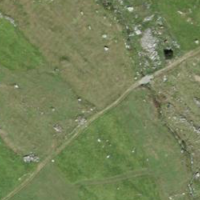
EUNIS habitat code: 24
Species observed at this site:
Corvus corone
Chloris chloris
Anthus spinoletta
Prunella modularis
Passer domesticus
Buteo buteo
Turdus torquatus
Emberiza hortulana
Spinus spinus
Carduelis carduelis
Muscicapa striata
Luscinia megarhynchos
Regulus regulus
Nucifraga caryocatactes
Falco tinnunculus
Phylloscopus trochilus
Motacilla alba
Delichon urbicum
Periparus ater